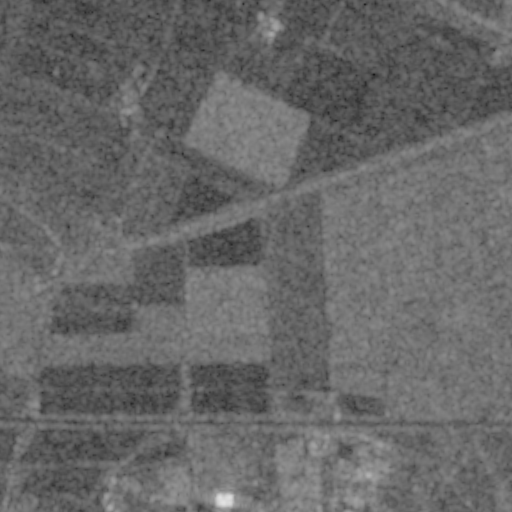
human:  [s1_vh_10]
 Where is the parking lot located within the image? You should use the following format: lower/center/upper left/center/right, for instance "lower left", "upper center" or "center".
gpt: The parking lot is located in the lower left of the image.
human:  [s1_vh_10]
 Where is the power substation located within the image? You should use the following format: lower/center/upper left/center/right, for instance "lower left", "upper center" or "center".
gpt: The power substation is located in the center left of the image.
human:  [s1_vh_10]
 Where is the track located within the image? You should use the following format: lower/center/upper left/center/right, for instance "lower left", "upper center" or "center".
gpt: There is no track in the image.

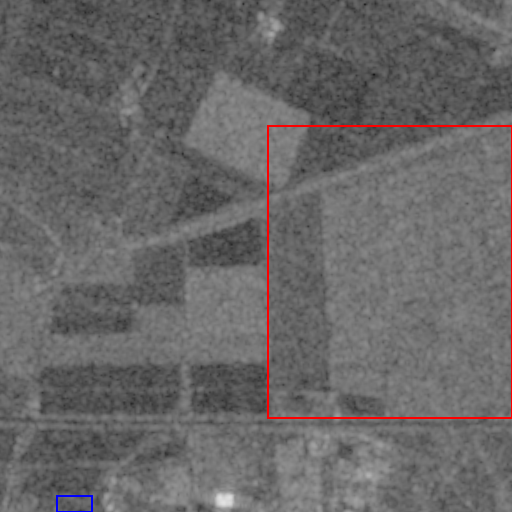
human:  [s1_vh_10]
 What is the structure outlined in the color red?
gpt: The structure outlined in red is a crop field.
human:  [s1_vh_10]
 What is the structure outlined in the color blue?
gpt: The structure outlined in blue is a parking lot.
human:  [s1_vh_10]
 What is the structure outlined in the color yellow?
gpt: There is no yellow outline.